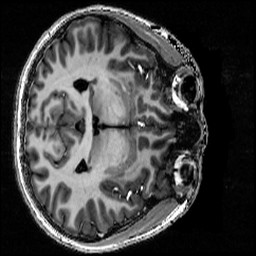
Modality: T1w
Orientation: axial
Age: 20
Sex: female